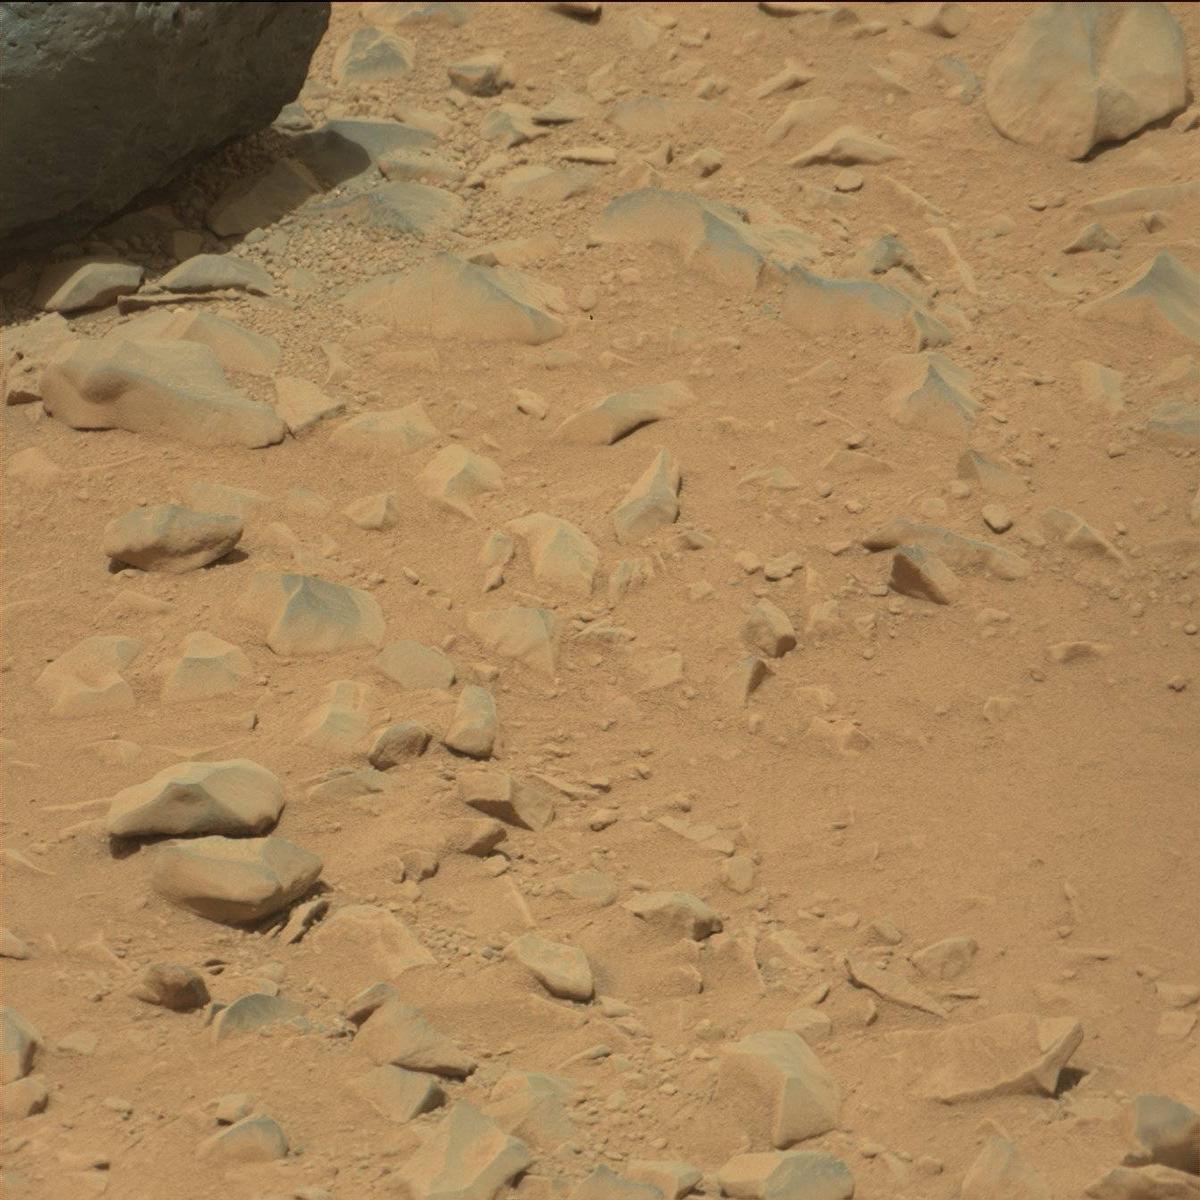
Terrain classes present: Bedrock, Rock, Sand / Soil